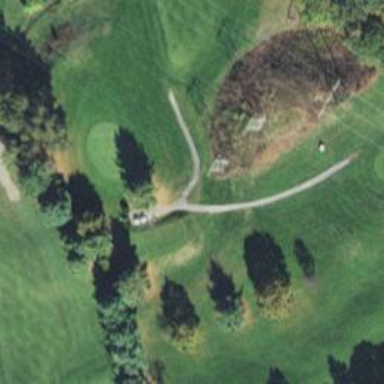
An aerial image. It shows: Footway that doubles as golf path.